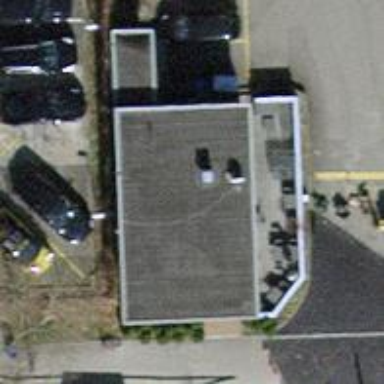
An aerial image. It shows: Fast food establishment.